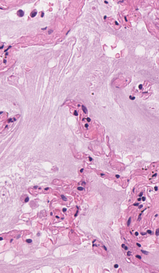
Tumor epithelial tissue: no
Tumor-associated stroma tissue: no
Normal tissue: yes